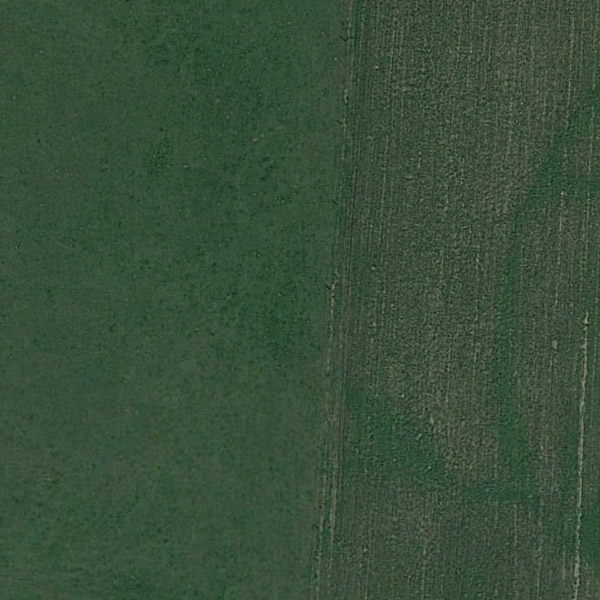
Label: Meadow